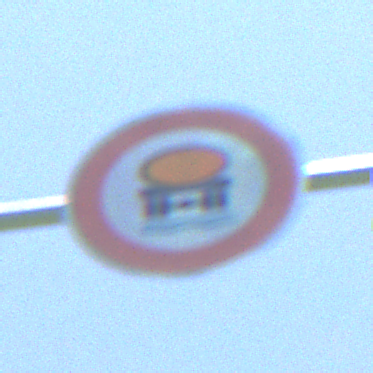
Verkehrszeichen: VerbotFahrzeugeWassergefaehrdenderLadung
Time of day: Midday
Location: Outdoor (Nature)
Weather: Clear
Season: Summer
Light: Natural